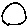
Label: circle